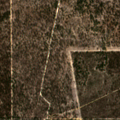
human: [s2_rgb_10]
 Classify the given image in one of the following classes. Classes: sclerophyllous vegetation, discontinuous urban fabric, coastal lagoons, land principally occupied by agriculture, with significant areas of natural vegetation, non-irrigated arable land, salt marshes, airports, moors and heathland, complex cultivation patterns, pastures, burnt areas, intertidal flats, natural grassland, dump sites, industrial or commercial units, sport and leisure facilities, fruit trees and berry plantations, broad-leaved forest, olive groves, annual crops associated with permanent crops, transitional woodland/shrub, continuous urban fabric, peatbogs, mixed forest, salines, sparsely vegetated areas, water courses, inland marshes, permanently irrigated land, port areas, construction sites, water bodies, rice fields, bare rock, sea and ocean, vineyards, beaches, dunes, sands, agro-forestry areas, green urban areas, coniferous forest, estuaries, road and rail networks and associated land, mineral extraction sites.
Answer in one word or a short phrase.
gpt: coniferous forest, transitional woodland/shrub